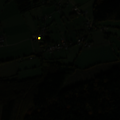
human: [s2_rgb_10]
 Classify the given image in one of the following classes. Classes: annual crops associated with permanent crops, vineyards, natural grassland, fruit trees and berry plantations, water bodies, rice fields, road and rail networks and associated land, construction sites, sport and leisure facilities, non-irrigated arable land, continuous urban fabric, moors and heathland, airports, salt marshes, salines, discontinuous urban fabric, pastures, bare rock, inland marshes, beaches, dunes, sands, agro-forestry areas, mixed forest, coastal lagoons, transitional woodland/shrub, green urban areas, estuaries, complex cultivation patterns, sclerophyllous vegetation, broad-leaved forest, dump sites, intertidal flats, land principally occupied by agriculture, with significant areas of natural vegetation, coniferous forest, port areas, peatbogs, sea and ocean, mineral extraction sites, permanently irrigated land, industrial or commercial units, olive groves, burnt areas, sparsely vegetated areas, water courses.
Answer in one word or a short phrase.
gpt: pastures, broad-leaved forest, mixed forest